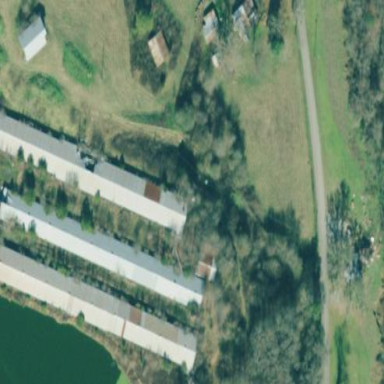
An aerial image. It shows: Farm auxiliary building.